Question: I am floating a couple divs inside a container div & the first div has a border on the right. It works correctly WITHOUT the border, but when I add the border it all messes up & the text inside the container on the right displays itself under the border from the other div.
To show you what I mean here is a picture:

Here is my code:
'''
<div style="margin: 0px auto; width: 500px; border: 1px solid #000;">
<div style="width: 500px; border-bottom: 1px solid #000;">
<div style="float: left; width: 250px;">Resolution/Megapixels</div>
<div style="float: right; width: 250px;">Average Quality Size/Best Quality Size</div>
<div style="clear: both;"></div>
</div>
<div style="width: 500px; border-bottom: 1px solid #000;">
<div style="float: left; width: 250px; border-right: 1px solid #000;">0.5 megapixels</div>
<div style="float: right; width: 250px;">3x5 inches/NA</div>
<div style="clear: both;"></div>
</div>
</div>
'''
### Edit:
Please disregard. Worked it out as soon as I posted this.
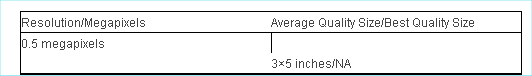
Answer: You're border is making the box too wide. Need to set the left div (with the border) to 249 so that it adds up to 250px with the border.